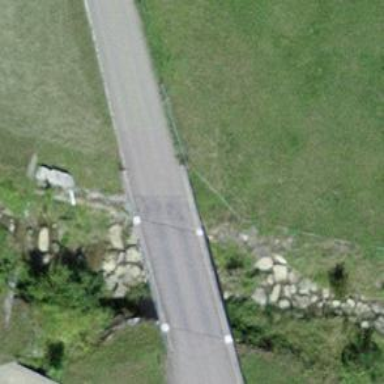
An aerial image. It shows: Unclassified road with bridge.